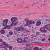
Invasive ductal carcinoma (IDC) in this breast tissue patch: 0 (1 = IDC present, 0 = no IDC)